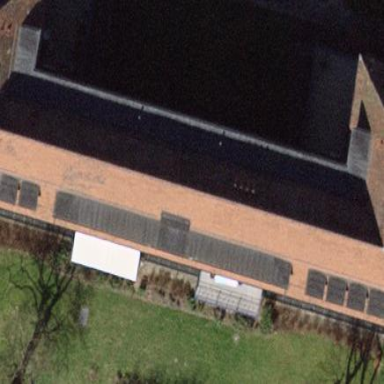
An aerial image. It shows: Hospital with hipped roof shape.